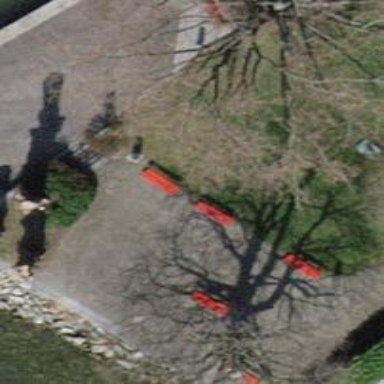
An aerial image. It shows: Red bench.